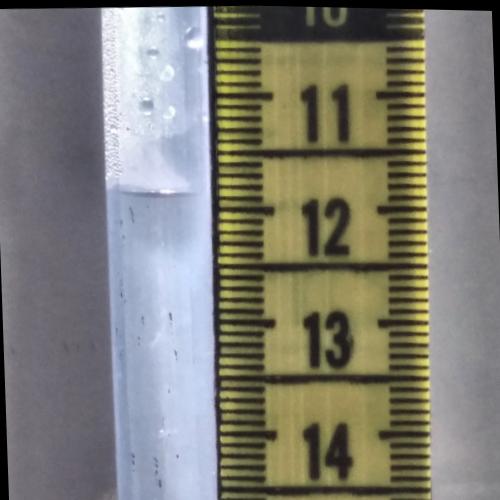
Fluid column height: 11.9 cm